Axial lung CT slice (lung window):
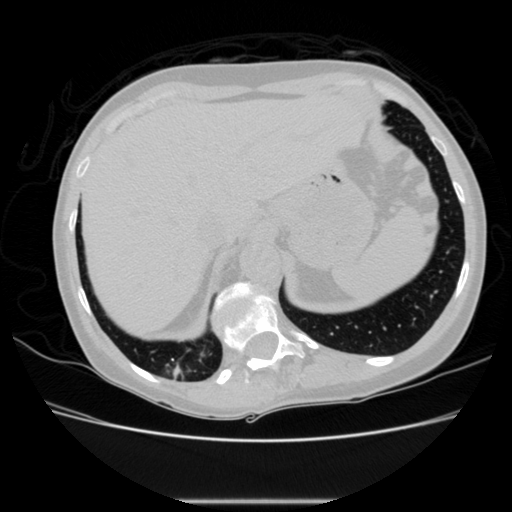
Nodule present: no